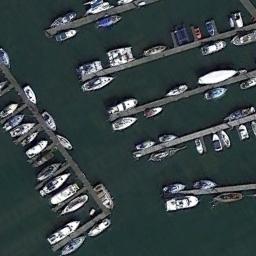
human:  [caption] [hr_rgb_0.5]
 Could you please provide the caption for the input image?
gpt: Many ships are in the harbor .

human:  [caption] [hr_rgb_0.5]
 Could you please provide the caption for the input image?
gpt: There are many branches of the harbor .

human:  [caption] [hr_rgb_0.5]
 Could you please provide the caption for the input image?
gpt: There are some yachts lined up on the sea by the harbor .

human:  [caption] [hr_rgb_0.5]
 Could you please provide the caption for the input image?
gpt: The harbor has lots of neatly docked boats and the color of the waters is green .

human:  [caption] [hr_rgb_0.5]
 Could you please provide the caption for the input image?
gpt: There are many ships at the harbor .